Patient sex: F
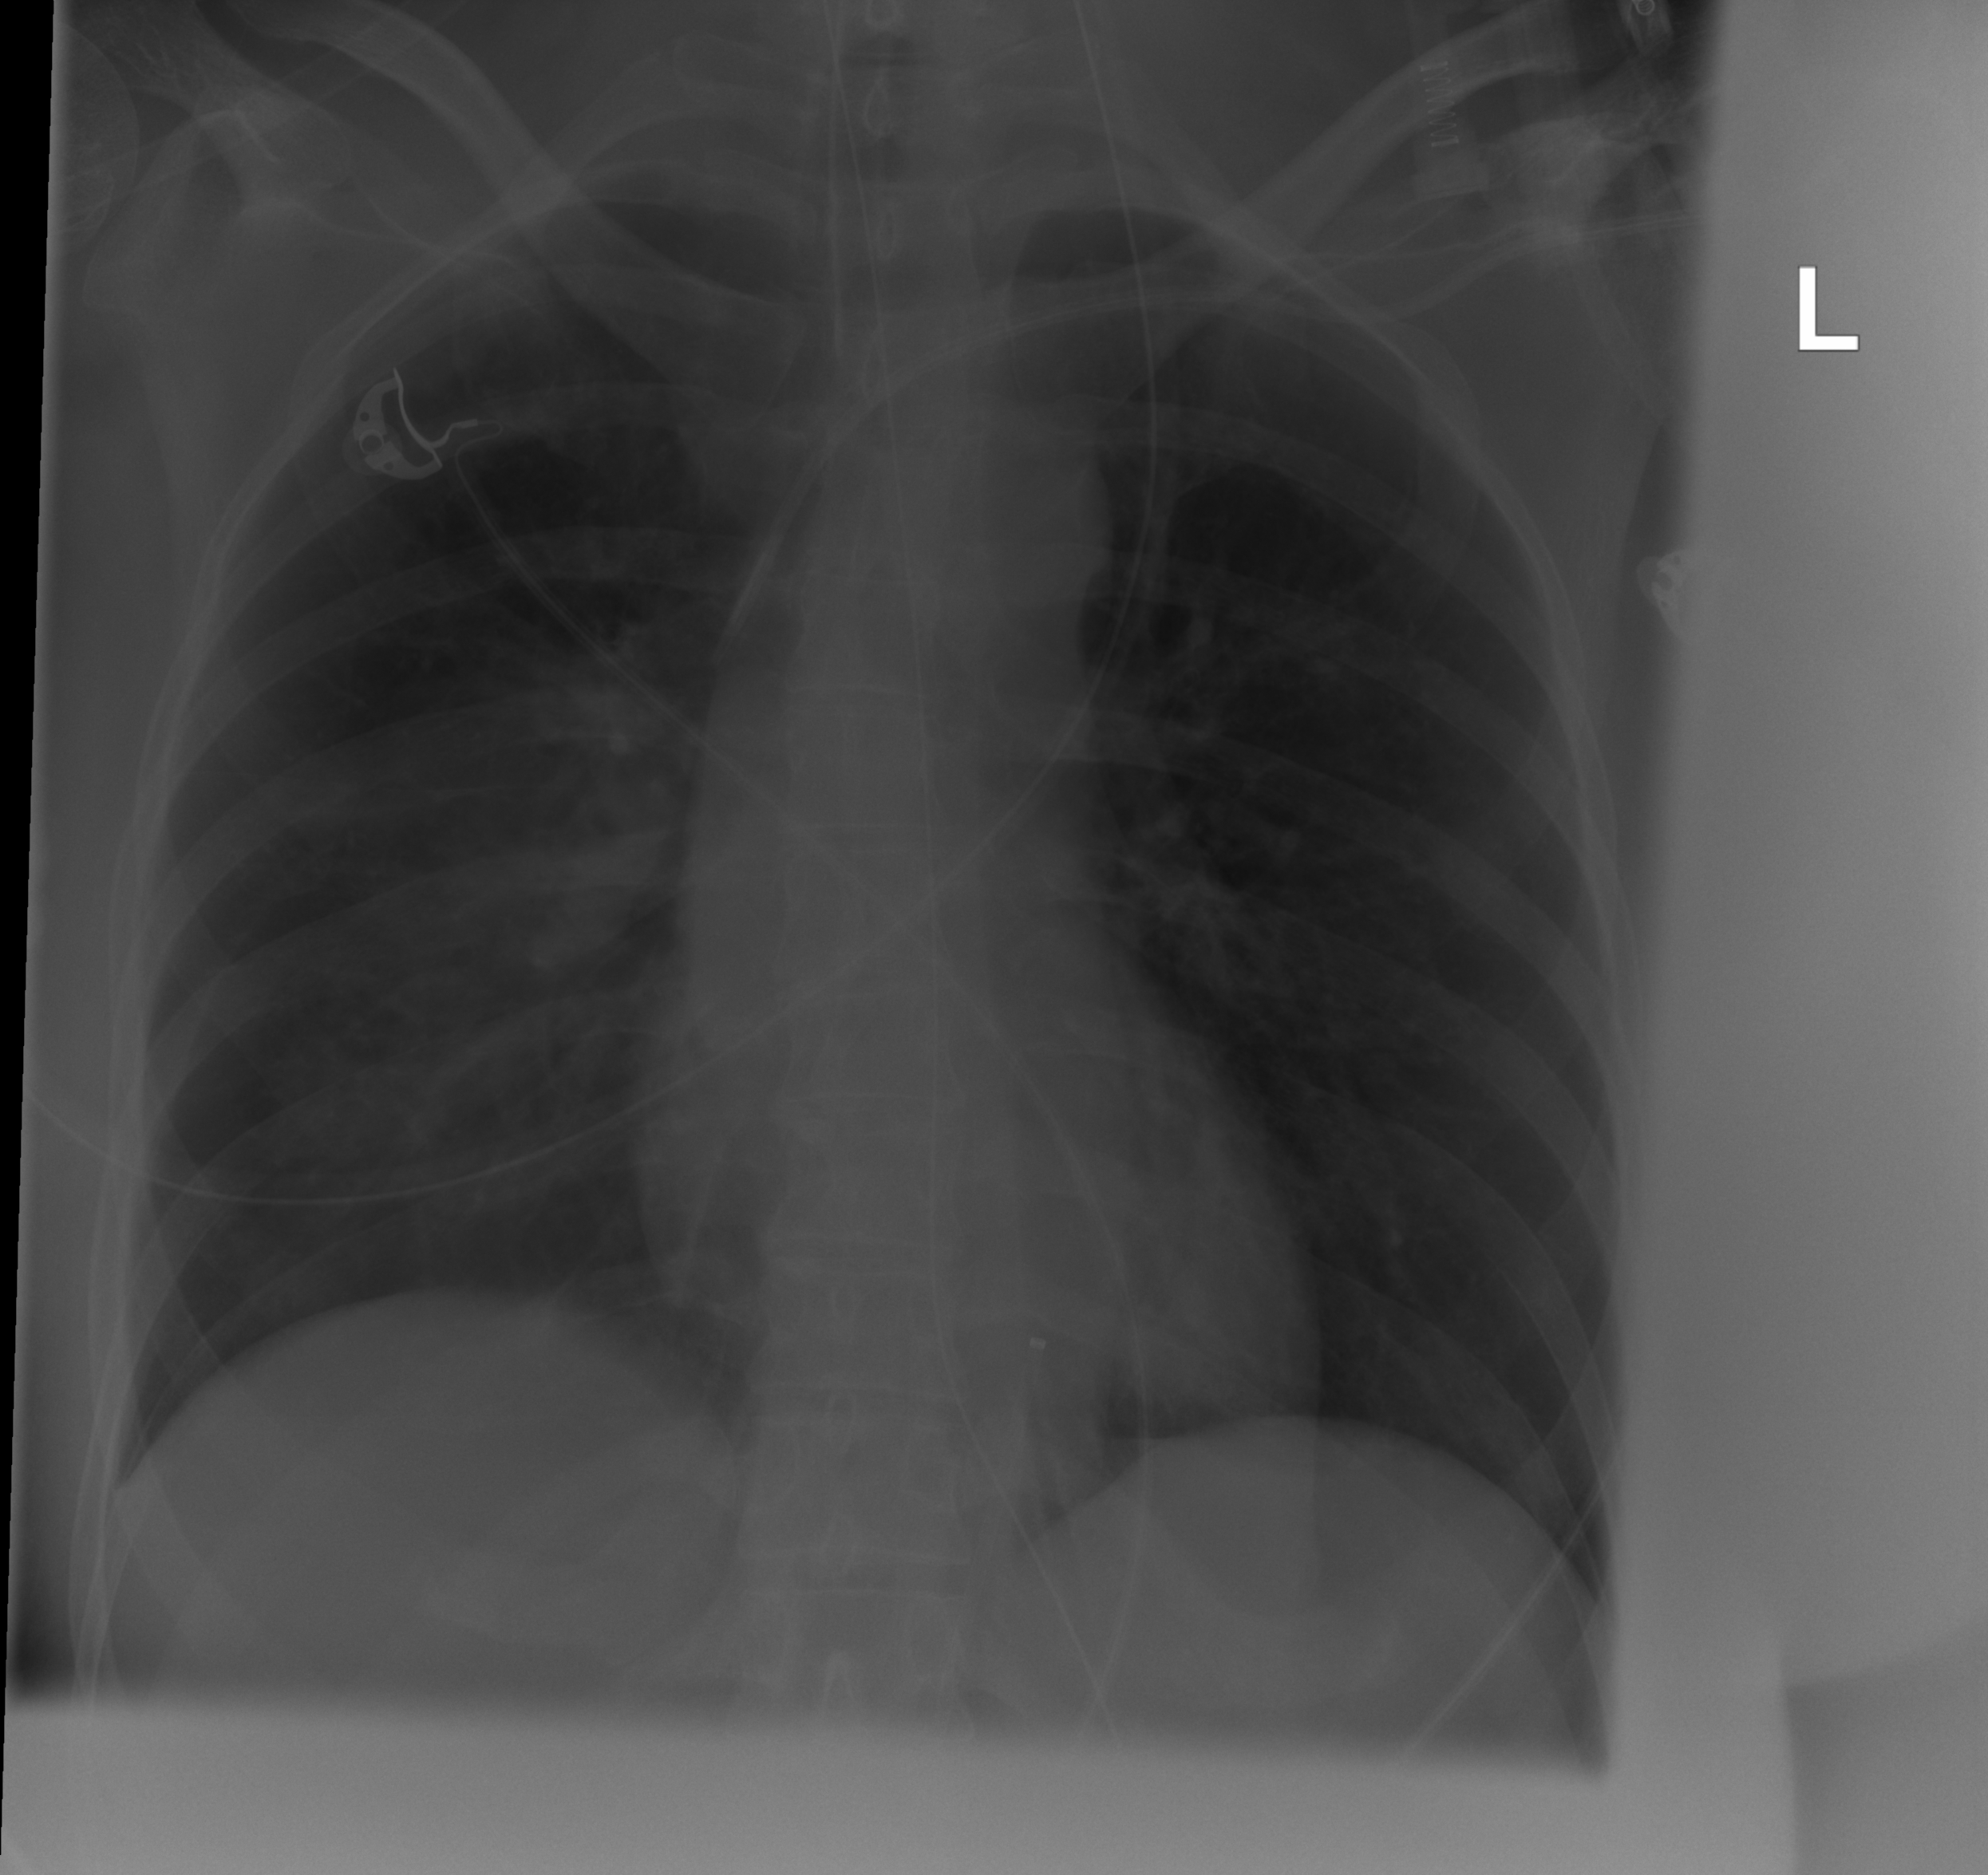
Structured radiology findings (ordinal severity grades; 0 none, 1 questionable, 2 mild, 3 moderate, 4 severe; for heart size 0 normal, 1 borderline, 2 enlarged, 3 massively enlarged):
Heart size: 0
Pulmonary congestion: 1
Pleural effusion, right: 0
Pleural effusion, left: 0
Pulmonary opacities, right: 2
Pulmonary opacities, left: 0
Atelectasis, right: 0
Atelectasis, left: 0